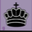
Piece: bK